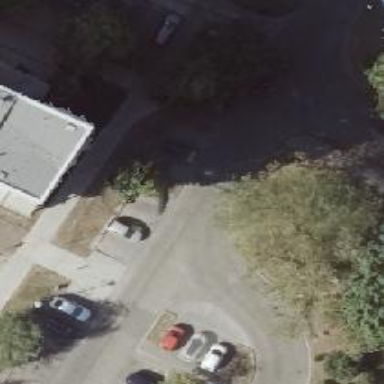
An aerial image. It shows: Residential road with concrete surface. There are separate sidewalks on both sides.